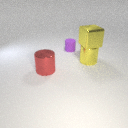
large yellow metal cylinder behind large red metal cylinder